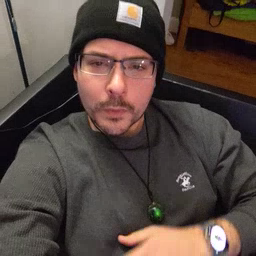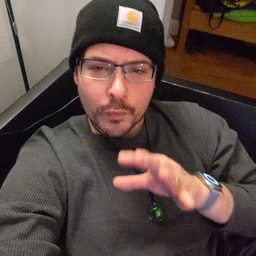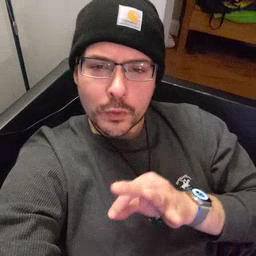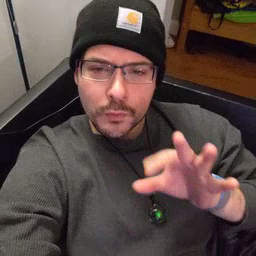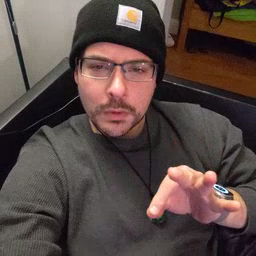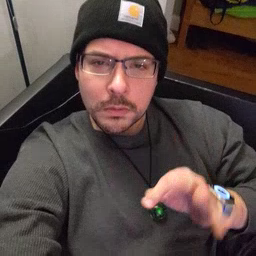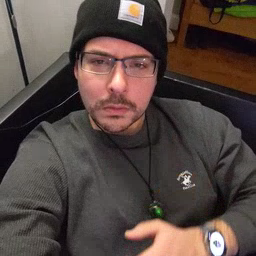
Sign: frenchfries